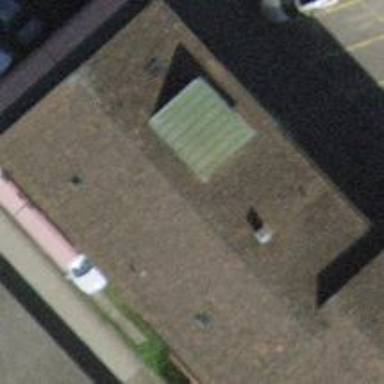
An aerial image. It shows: Building with tile roof. The roof has pitched shape.